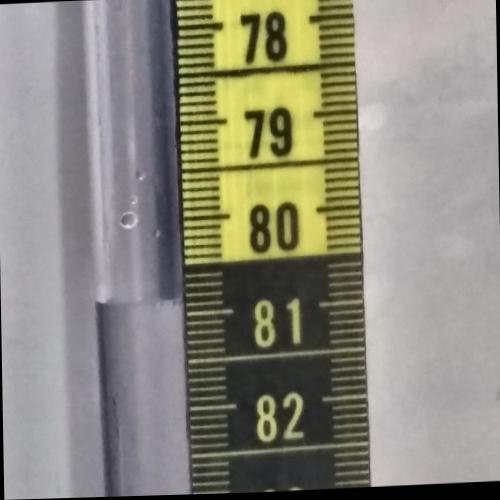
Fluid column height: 80.8 cm